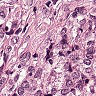
Metastatic tissue present: yes